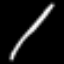
Label: line